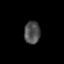
Tissue: lung
Cell type: Epithelial cells
Senescence score: 0.2077
Nuclear area (px): 350
Mean DAPI intensity: 78.694